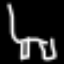
Label: chair